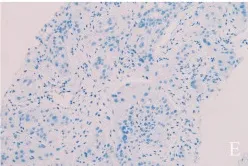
(E) Negative WT1 immunostaining was observed (x200).
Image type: pathology (immunostaining)